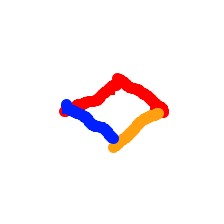
Shape: rhombus